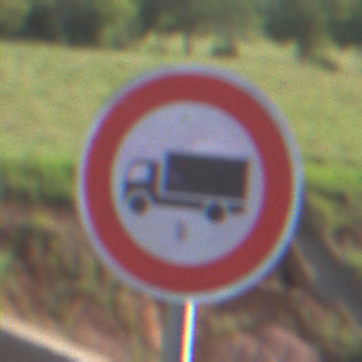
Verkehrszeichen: VerbotFuerKraftfahrzeugeUeberDreiKommaFuenfTonnen
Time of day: MorningAfternoon
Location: Outdoor (RoadRail)
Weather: PartlyCloudy
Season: NotSpecified
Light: Natural